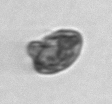
Label: Dinophyceae